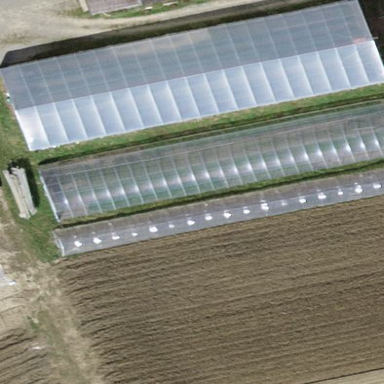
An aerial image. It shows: Greenhouse used for horticulture purposes.